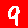
Digit: 9